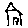
Label: house